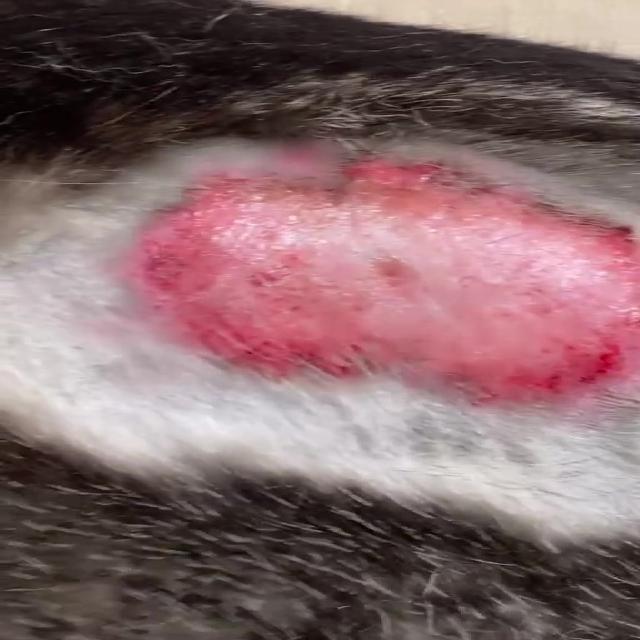
Canine dermatitis — inflammation of the skin presenting with erythema, pruritus, papules, and excoriation. May be allergic, contact, or atopic in origin.